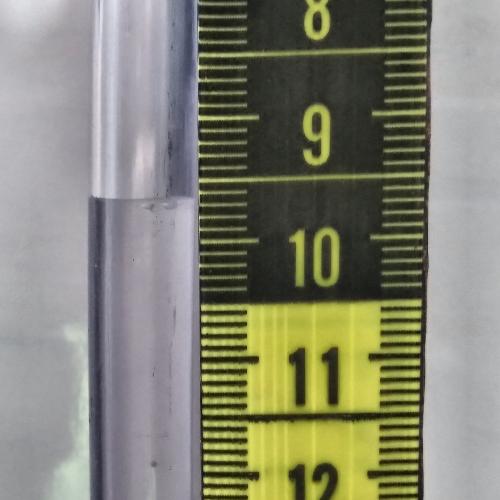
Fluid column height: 9.6 cm